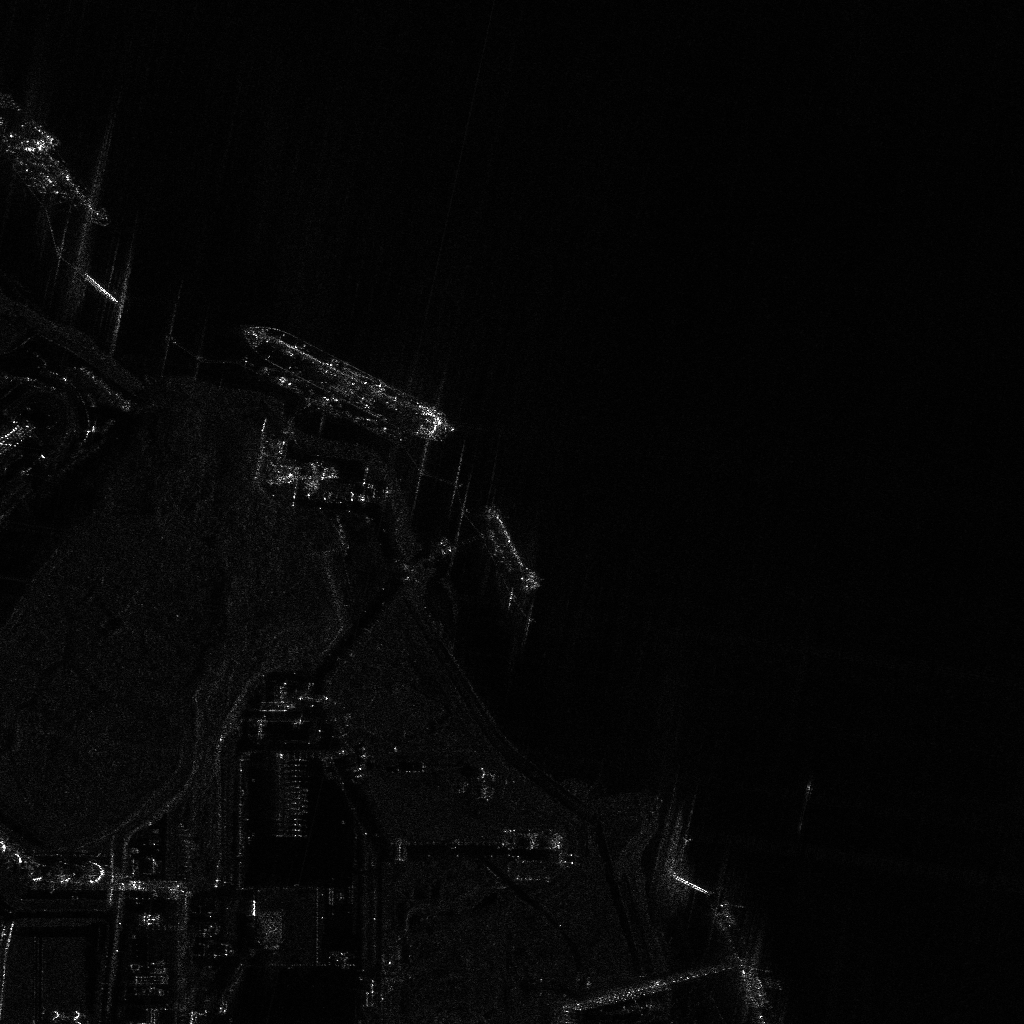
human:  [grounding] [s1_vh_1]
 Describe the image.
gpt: In the satellite image, there is  <ref>1 large ore-oil </ref> <box>[[-16, 6, 17, 14, 52]]</box> located at top left,  <ref>1 large ore-oil </ref> <box>[[22, 33, 47, 40, 21]]</box> located at center.